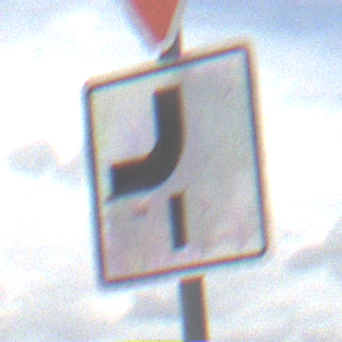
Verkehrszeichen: VerlaufVorfahrtsstrasse7
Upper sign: VorfahrtGewaehren
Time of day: Midday
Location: Outdoor (Nature)
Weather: PartlyCloudy
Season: NotSpecified
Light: Natural